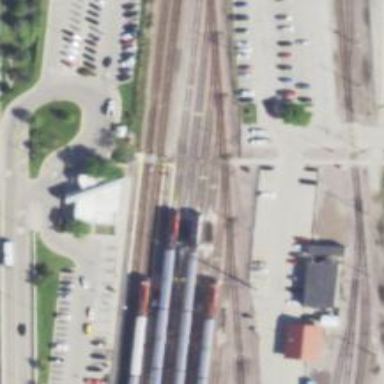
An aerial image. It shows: Railway yard in service.